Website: lowes
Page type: stored-credit-cards
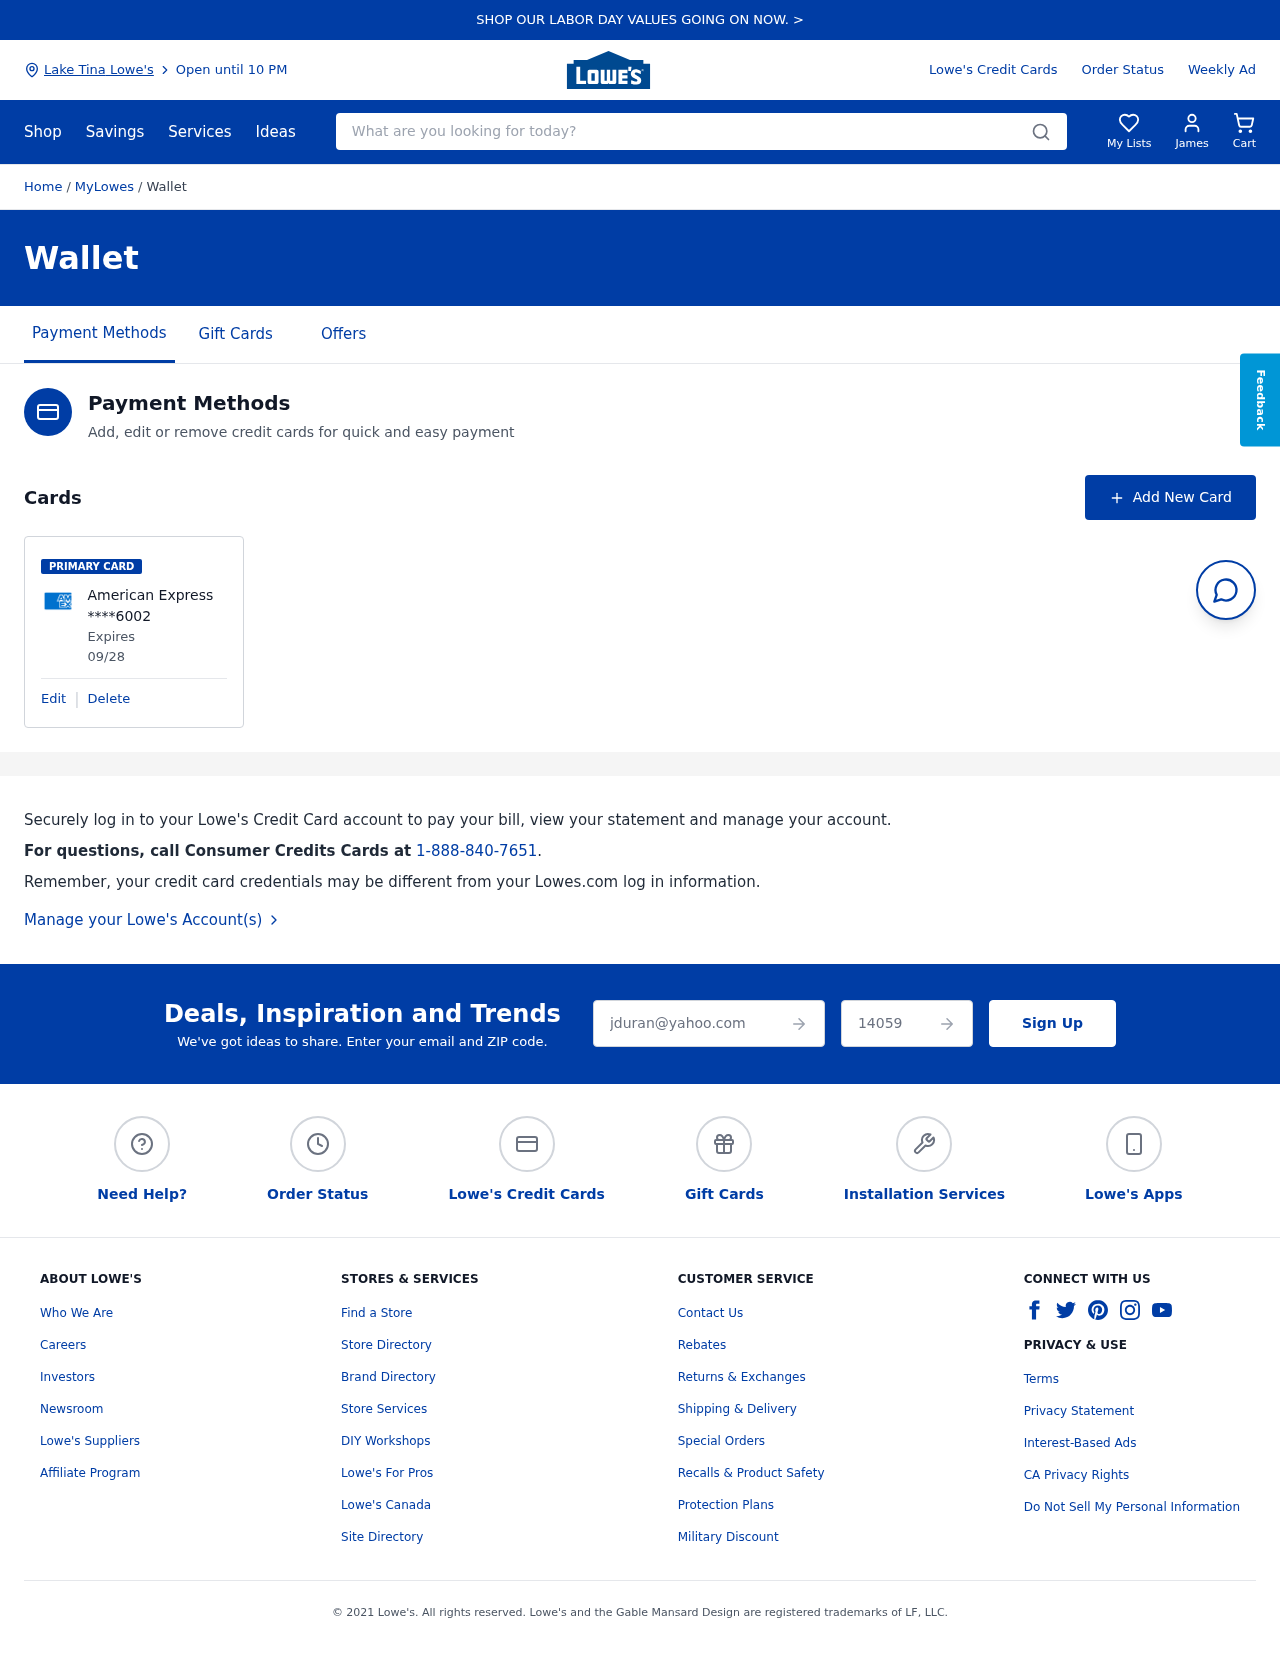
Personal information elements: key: PII_CARD_EXPIRY
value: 09/28
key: PII_CARD_LAST4
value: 6002
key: PII_CARD_TYPE
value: American Express
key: PII_CITY
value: Lake Tina Lowe's
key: PII_EMAIL
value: jduran@yahoo.com
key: PII_FIRSTNAME
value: James
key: PII_POSTCODE
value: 14059
Search elements: key: HEADER_SEARCH
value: What are you looking for today?